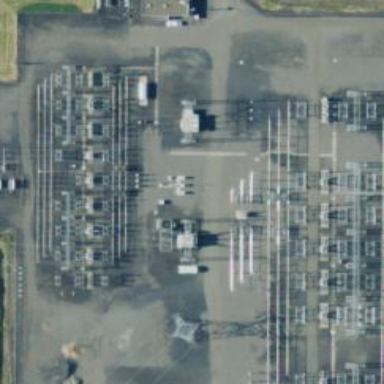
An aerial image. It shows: Outdoor switch for power.